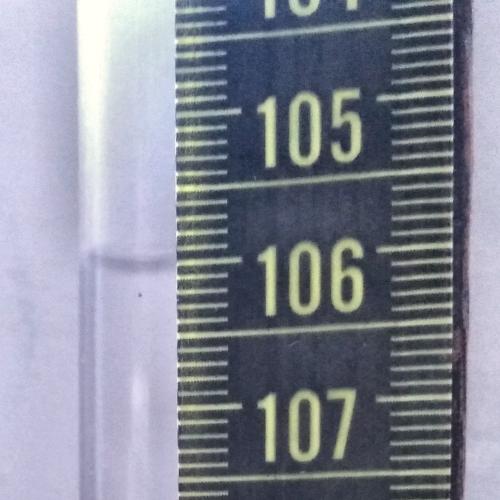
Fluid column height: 106.0 cm